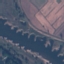
Land use / land cover class: River